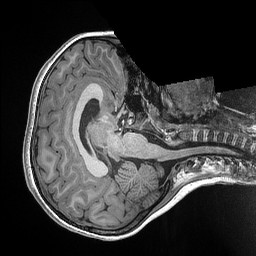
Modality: T1w
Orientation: axial
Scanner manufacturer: siemens
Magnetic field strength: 3 T
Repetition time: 2.3 s
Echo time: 0.00298 s